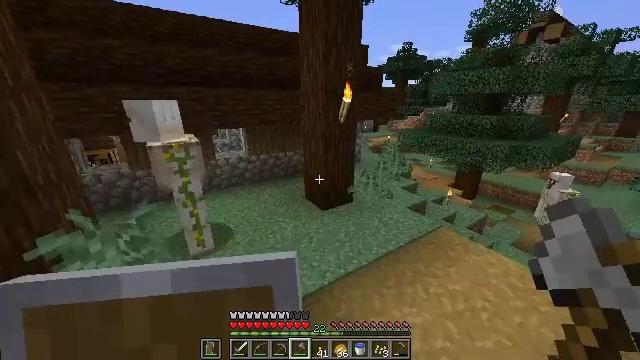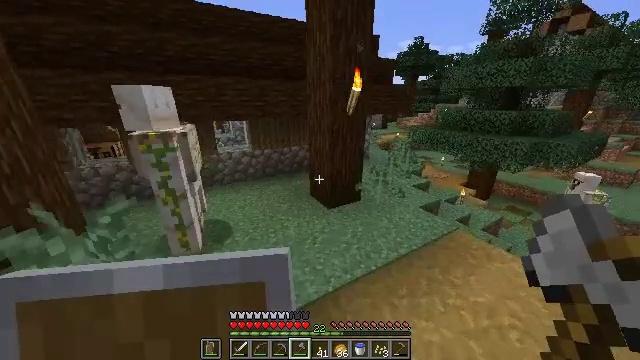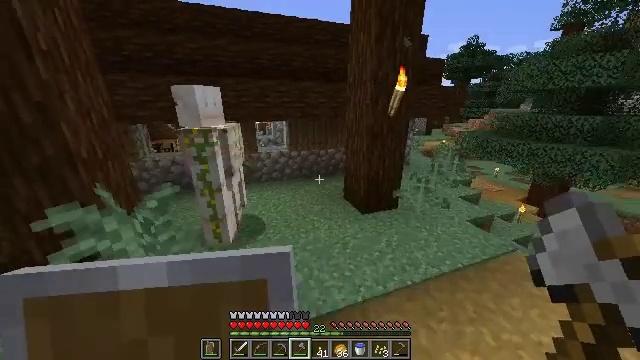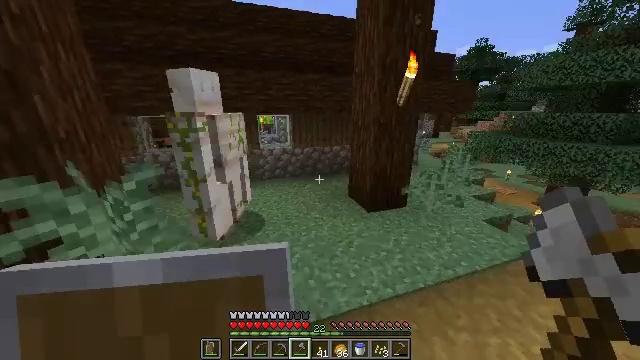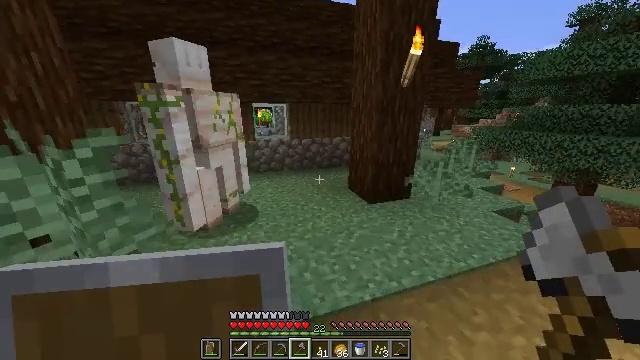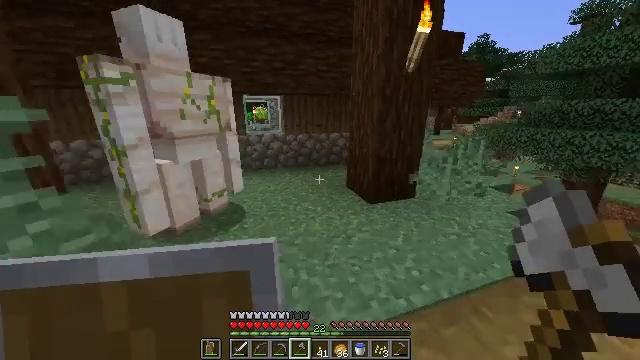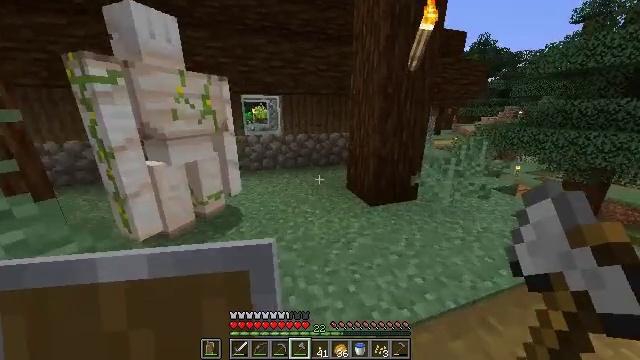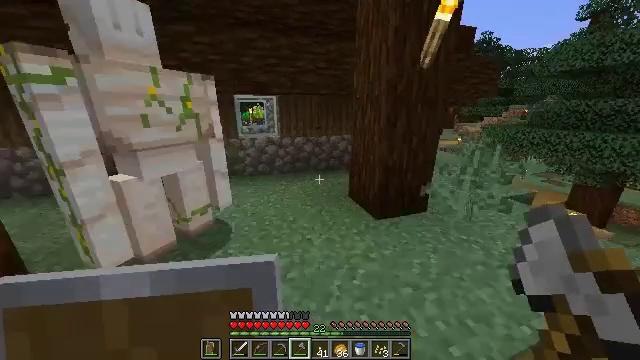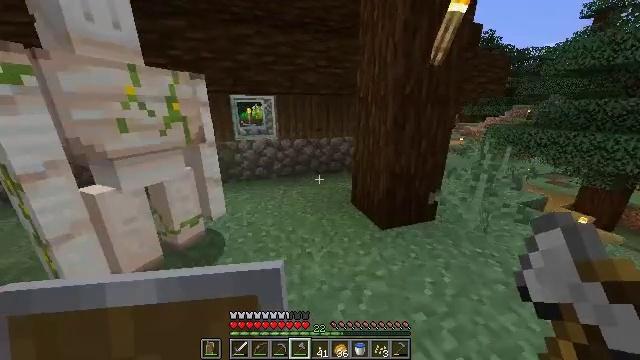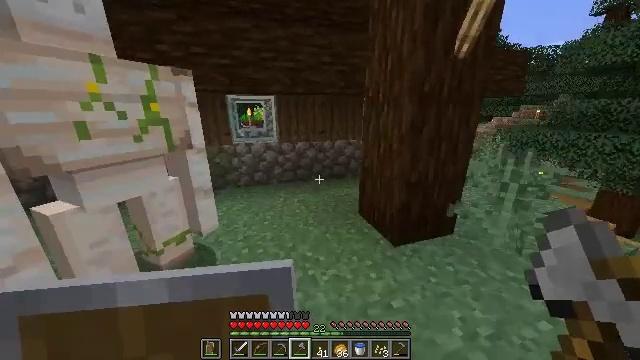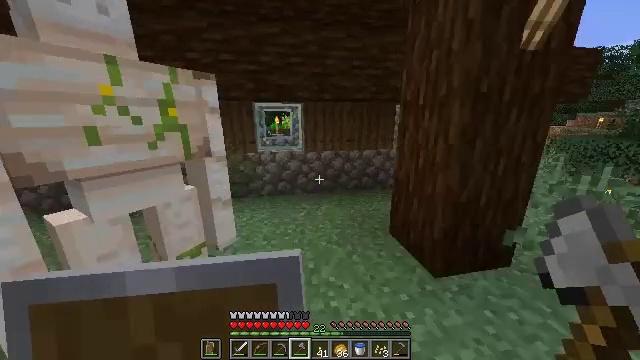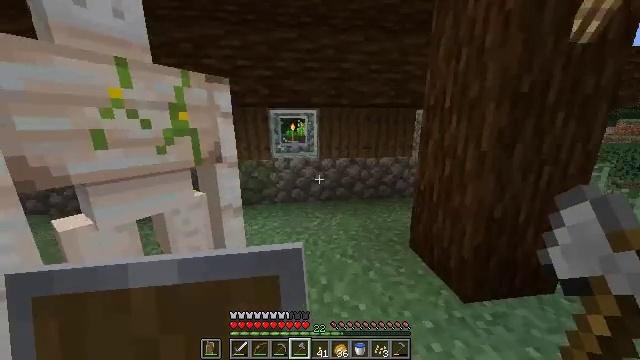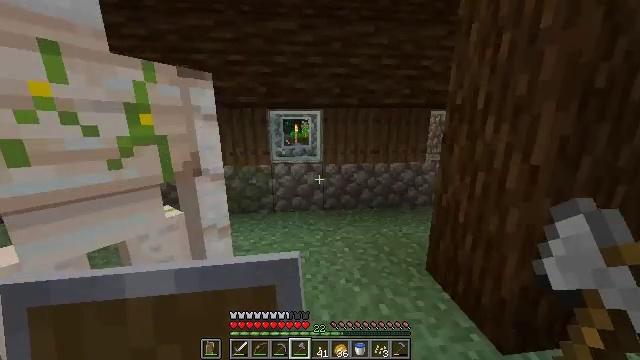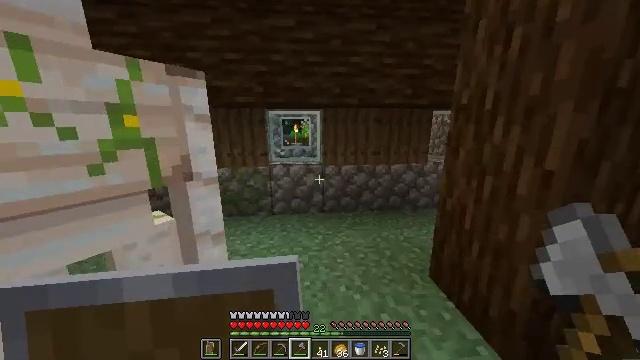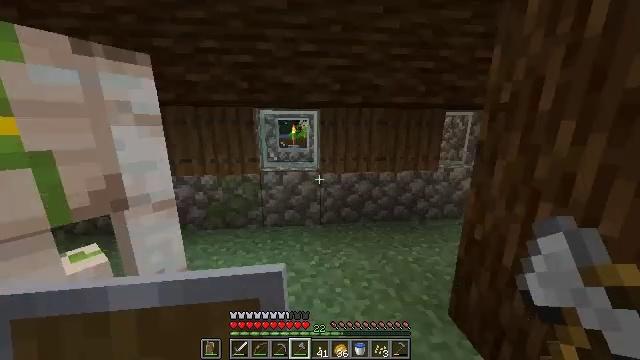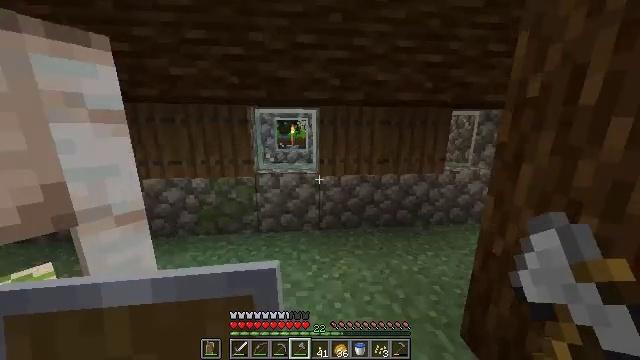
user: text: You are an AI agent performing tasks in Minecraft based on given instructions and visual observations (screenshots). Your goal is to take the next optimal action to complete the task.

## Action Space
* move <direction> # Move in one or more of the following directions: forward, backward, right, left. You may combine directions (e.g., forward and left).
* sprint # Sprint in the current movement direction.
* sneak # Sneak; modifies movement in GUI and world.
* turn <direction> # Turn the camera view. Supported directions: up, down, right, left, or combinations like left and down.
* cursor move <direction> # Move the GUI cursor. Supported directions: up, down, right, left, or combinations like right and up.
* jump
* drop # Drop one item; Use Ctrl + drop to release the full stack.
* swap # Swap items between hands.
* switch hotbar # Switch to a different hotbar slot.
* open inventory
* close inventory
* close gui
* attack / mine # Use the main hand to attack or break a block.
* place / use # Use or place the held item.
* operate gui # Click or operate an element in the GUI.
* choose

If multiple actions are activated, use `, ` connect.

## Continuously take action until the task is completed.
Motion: motion action
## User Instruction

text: Get wheat from the farmland.
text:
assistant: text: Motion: move forward, turn left
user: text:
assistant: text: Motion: move forward, turn left and up
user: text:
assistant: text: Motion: move forward, turn left and up
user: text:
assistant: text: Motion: move forward
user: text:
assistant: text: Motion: move forward
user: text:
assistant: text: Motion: move forward
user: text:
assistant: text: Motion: move forward
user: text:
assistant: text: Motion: move forward
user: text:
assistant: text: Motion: move forward
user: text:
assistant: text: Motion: move forward, sprint, turn left and up
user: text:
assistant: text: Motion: move forward, sprint, turn left and up
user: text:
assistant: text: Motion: move forward, sprint, turn left
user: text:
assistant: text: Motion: move forward
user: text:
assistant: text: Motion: move forward
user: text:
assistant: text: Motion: move forward
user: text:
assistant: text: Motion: move forward
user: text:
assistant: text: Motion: move forward, turn right
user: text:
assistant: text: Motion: move forward
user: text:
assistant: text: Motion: move forward, turn right
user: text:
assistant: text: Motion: move forward, turn right
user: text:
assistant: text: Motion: move forward, turn right
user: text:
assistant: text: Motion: move forward, turn right
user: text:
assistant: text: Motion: move forward, turn right
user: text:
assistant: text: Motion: move forward, turn right
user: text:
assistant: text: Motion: move forward, turn right
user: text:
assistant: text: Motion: move forward, sprint
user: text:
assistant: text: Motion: move forward, sprint
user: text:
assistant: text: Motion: move forward
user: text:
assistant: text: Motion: move forward
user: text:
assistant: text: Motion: move forward